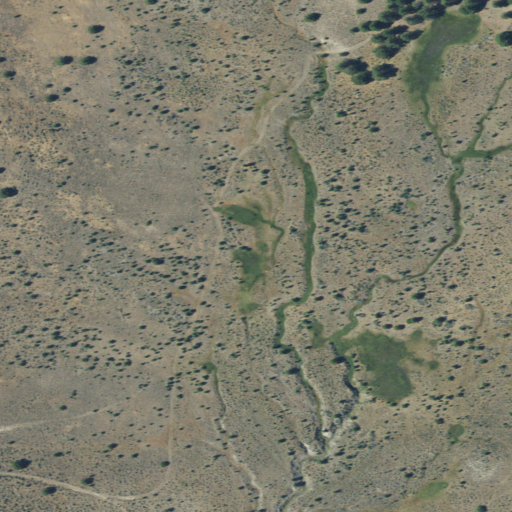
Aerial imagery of plain(s) in Oregon named Ritterbusch Flat containing shrub and open development